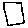
Label: square